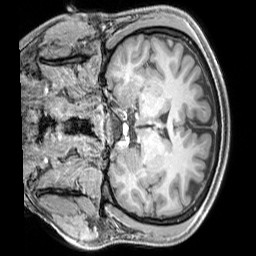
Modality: T1w
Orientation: coronal
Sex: male
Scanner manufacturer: siemens
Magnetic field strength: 3 T
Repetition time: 2.3 s
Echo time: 0.00226 s